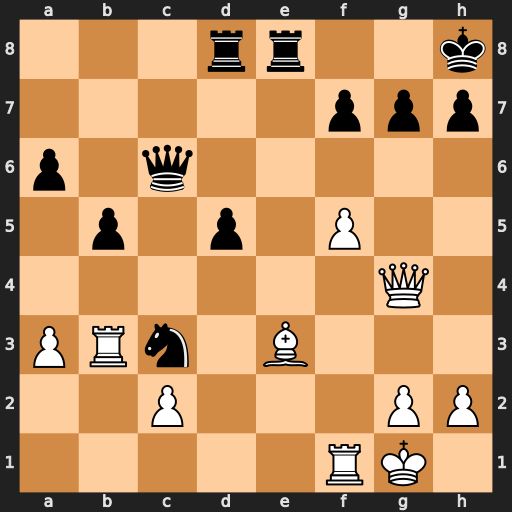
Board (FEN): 3rr2k/5ppp/p1q5/1p1p1P2/6Q1/PRn1B3/2P3PP/5RK1
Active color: w
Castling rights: -
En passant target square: -
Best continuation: Rxc3 Qxc3 Bd4 Qxd4+ Qxd4